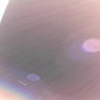
Label: sunburn